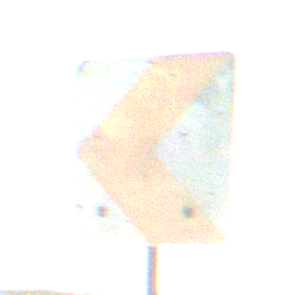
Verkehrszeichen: RichtungstafelnInKurvenKleinRechts
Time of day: Night
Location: Outdoor (Nature)
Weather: Clear
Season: NotSpecified
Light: Natural